Field crop: tomato
Growth stage: 2
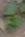
Species: solanum